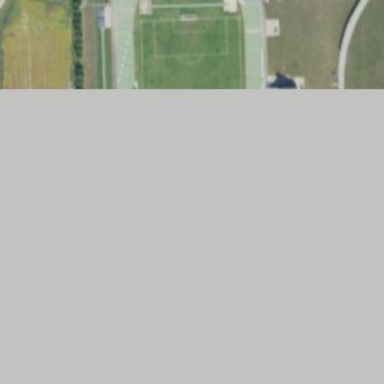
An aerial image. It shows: American football pitch for leisure and sport activities.